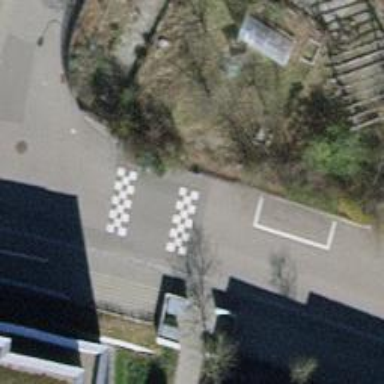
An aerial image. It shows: Traffic calming hump on the road.